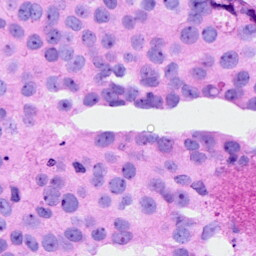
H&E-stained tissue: Breast